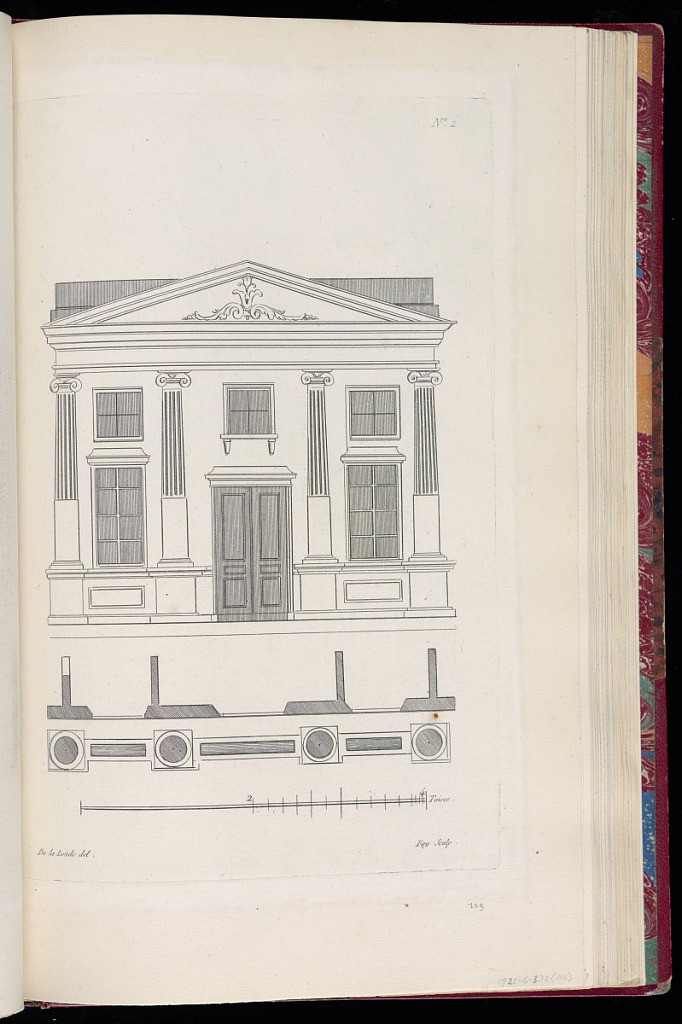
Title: Elevation and Plan of a House Façade
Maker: Richard de Lalonde, French, active 1780–96
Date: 1780-1789
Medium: Etching on off-white laid paper
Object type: Print
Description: Design and elevation of a multi-story building with engaged, fluted columns with Ionic capitals, and a traingular pediment carved with orament detail. The plate is signed and numbered.